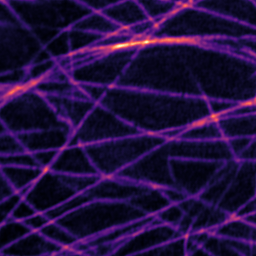
Label: Super-resolution Microtubules image